Aerial crown-view tile of a tropical tree (Barro Colorado Island, Panama), acquired 20240813:
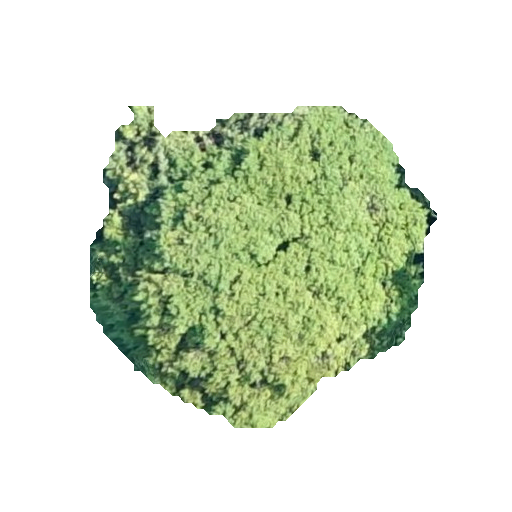
Species: Pouteria stipitata
GBIF accepted scientific name: Pouteria stipitata
Crown area: 124.925 m²